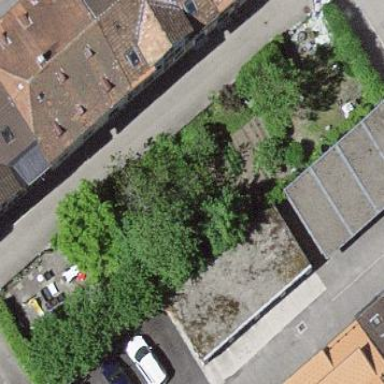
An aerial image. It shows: Residential garden.